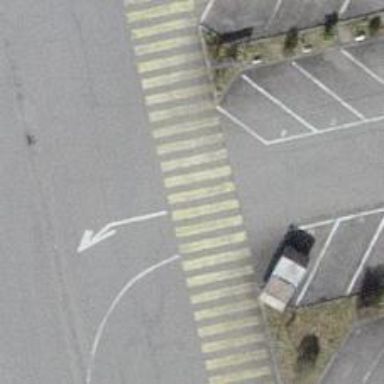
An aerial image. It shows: Uncontrolled zebra crossing on the road.